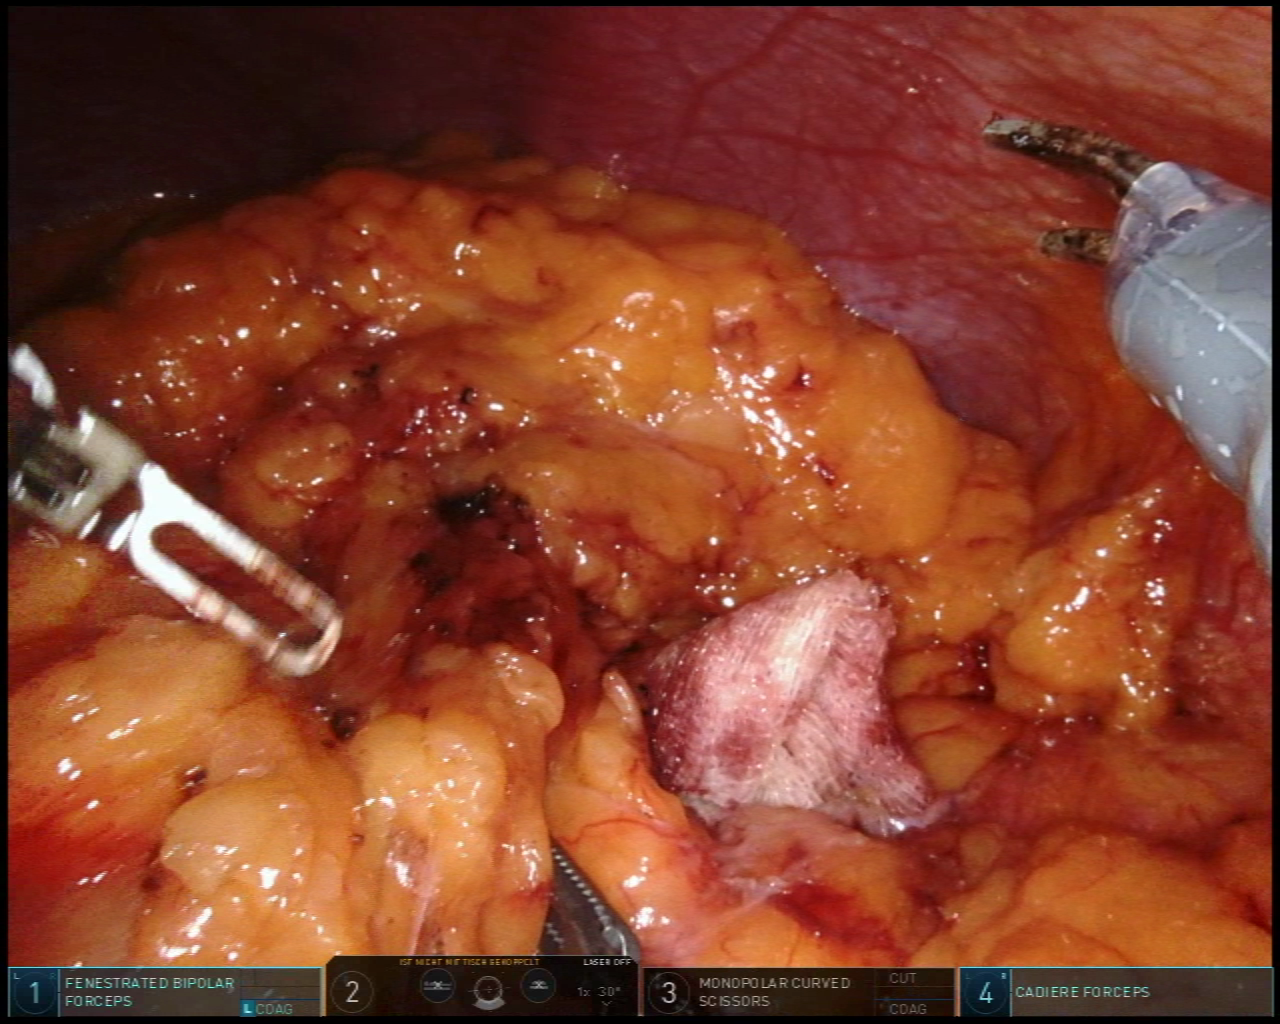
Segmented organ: abdominal_wall
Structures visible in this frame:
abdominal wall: yes
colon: no
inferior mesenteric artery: no
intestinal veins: no
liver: no
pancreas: no
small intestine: no
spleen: no
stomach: no
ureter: no
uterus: no
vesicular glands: no